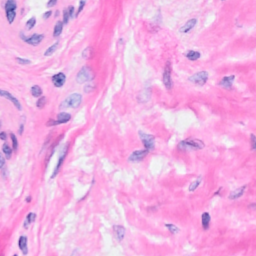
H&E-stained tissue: Breast